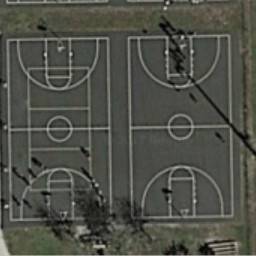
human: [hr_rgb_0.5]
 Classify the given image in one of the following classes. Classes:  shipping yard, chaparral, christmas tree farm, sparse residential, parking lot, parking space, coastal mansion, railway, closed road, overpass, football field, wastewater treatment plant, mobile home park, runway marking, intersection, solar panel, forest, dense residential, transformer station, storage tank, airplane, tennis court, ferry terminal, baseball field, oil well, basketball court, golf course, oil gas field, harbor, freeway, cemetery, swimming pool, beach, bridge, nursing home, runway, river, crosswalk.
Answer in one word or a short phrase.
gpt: basketball court